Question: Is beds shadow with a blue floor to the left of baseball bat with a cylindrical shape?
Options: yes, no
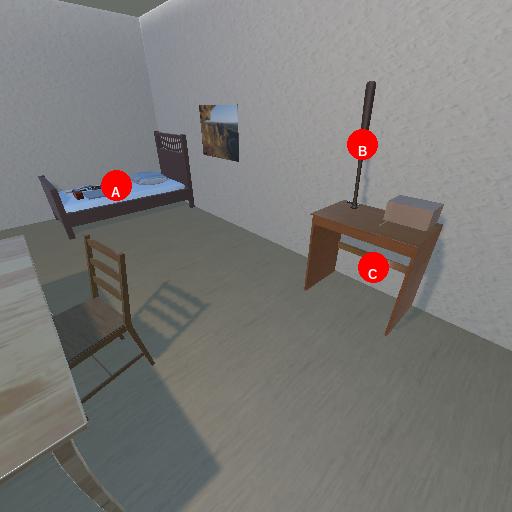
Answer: yes